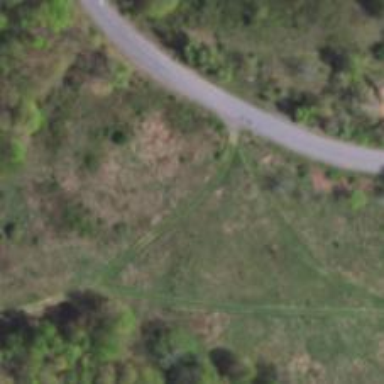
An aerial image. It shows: Bridleway.